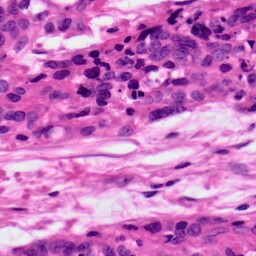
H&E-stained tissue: Ovarian